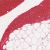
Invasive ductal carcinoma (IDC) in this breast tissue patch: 0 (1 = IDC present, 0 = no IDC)